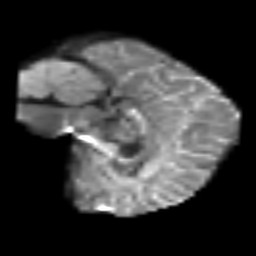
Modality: T2w
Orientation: sagittal
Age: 39
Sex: female
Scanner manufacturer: siemens
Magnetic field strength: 3 T
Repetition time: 6.1 s
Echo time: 0.101 s